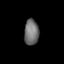
Tissue: lung
Cell type: Epithelial cells
Senescence score: 0.2383
Nuclear area (px): 366
Mean DAPI intensity: 112.194